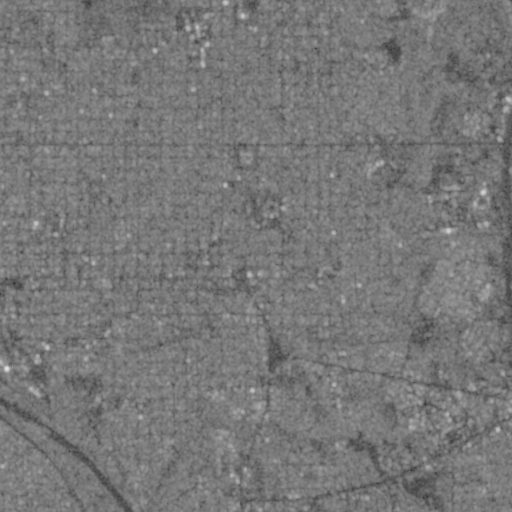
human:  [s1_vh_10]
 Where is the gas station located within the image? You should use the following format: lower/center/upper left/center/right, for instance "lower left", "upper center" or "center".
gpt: The gas station is located in the center left of the image.
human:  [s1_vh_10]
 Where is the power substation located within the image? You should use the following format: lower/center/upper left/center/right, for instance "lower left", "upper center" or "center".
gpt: The power substation is located in the upper left of the image.
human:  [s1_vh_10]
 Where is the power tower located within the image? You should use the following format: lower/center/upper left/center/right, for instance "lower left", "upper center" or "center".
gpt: The power tower is located in the upper left of the image.
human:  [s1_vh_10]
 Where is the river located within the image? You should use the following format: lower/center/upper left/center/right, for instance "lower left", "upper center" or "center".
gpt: The river is located in the lower left of the image.
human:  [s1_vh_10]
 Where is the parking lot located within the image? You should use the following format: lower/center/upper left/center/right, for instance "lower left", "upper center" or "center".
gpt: There is no parking lot in the image.

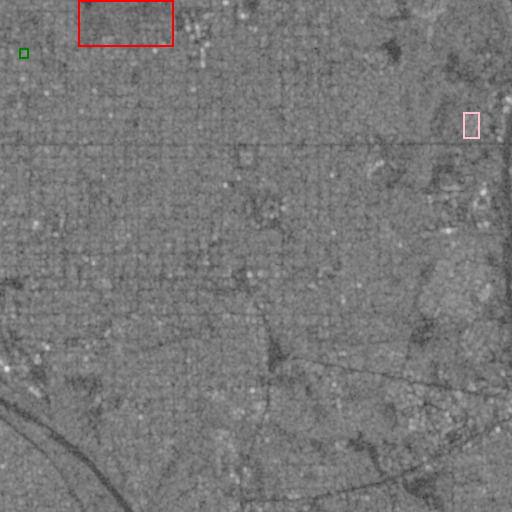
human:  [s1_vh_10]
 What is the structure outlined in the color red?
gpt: The structure outlined in red is a park.
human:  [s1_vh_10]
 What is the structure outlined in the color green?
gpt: The structure outlined in green is a power substation.
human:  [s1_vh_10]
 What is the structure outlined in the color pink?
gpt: The structure outlined in pink is a building.
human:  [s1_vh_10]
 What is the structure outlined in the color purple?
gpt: There is no purple outline.